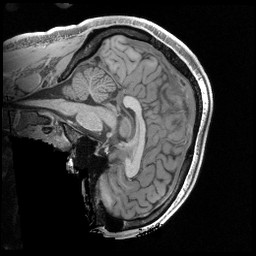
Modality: T1w
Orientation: sagittal
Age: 25
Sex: male
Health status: healthy
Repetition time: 2.4 s
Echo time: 0.00222 s